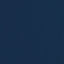
Land use / land cover: SeaLake